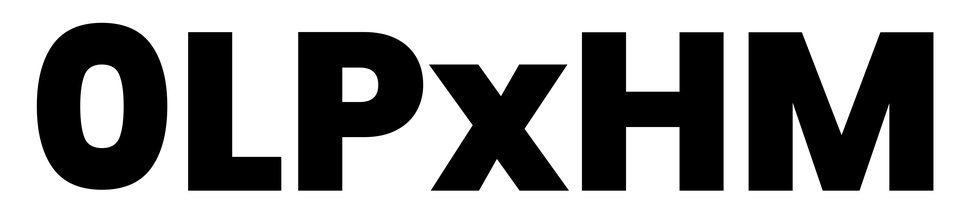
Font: Poppins-ExtraBold